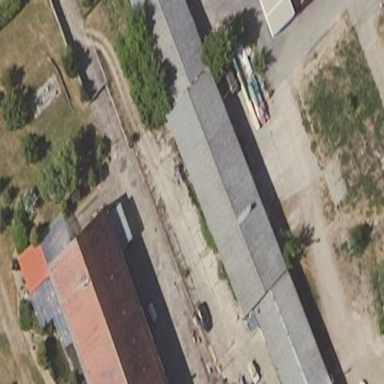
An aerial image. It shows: Shed.